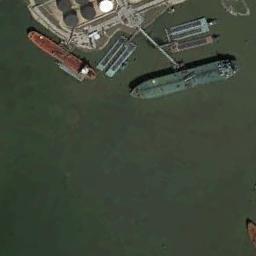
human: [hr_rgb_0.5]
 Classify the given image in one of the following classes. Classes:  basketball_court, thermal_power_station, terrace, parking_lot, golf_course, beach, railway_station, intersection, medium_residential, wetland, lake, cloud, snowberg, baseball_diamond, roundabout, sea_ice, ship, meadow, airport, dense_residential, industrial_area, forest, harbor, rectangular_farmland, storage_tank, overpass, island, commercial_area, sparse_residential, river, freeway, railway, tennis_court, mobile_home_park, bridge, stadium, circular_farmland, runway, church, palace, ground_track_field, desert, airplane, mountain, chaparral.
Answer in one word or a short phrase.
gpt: ship